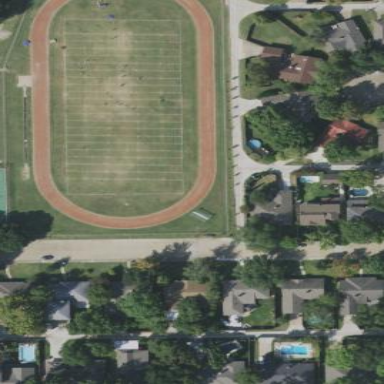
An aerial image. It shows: American football pitch for leisure and sport activities.